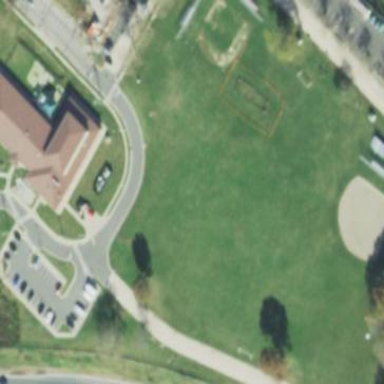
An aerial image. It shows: Recreation ground.